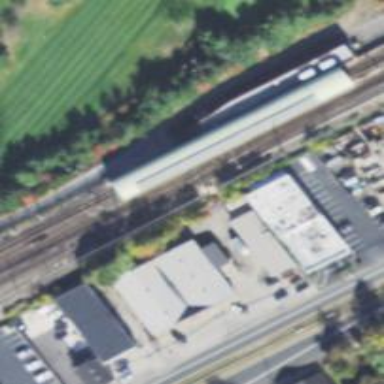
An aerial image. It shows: Electrified rail for trains.